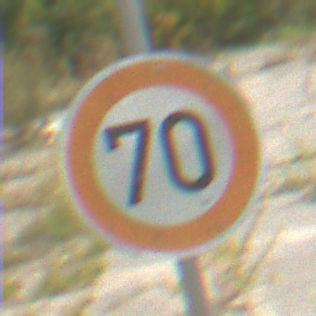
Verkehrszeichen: Geschwindigkeit70
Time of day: Midday
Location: Outdoor (Suburban)
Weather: PartlyCloudy
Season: Summer
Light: Natural